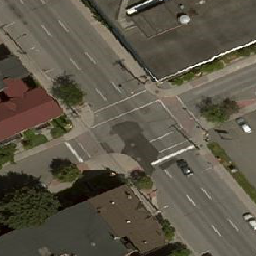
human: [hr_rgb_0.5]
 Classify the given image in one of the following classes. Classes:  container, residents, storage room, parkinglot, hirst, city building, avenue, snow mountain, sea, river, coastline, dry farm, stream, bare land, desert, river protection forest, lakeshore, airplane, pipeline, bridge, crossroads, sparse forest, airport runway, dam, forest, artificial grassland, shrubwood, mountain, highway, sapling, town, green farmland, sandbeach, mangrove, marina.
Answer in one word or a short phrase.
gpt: crossroads